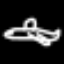
Label: airplane